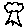
Label: tree